Chest X-ray. View position: PA
Patient age: 72
Patient sex: F
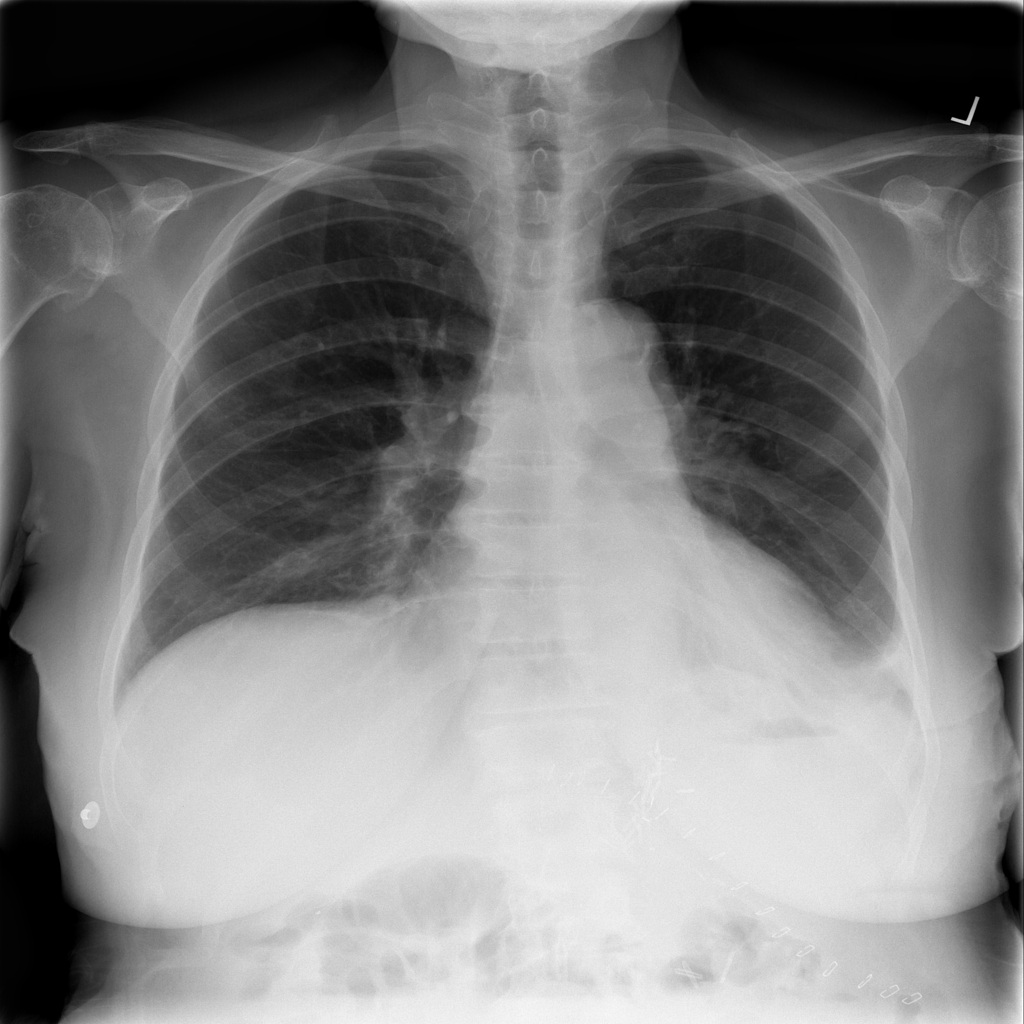
Finding: Pneumothorax